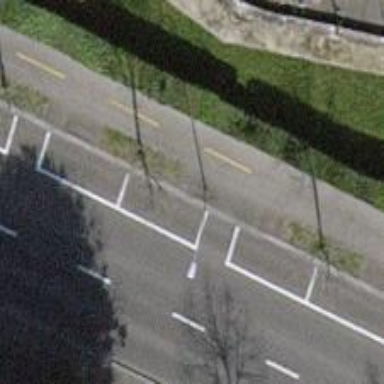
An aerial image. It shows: Avenue lined with trees.